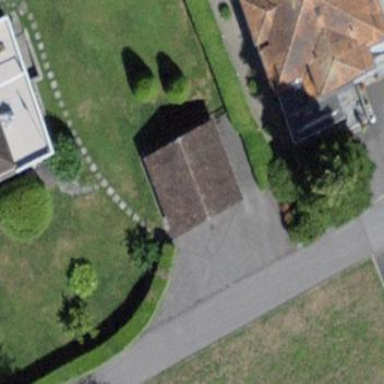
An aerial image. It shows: Group of garages.